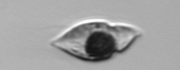
Label: Amphidinium